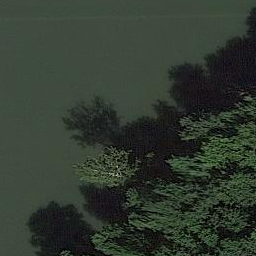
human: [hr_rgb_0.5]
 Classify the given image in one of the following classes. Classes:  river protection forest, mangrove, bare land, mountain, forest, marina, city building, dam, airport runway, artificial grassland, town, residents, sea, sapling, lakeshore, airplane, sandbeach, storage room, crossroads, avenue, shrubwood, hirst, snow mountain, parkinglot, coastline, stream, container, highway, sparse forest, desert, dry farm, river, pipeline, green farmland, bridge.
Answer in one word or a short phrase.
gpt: river protection forest